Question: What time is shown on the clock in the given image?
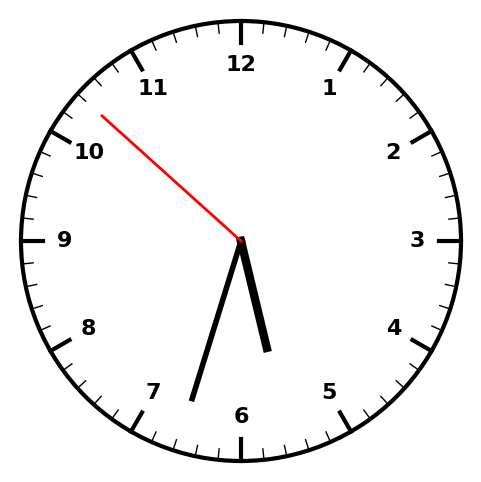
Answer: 05:32:52